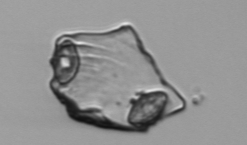
Label: Delphineis